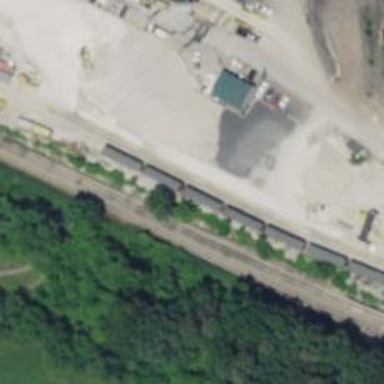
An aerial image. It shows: Rail spur service.